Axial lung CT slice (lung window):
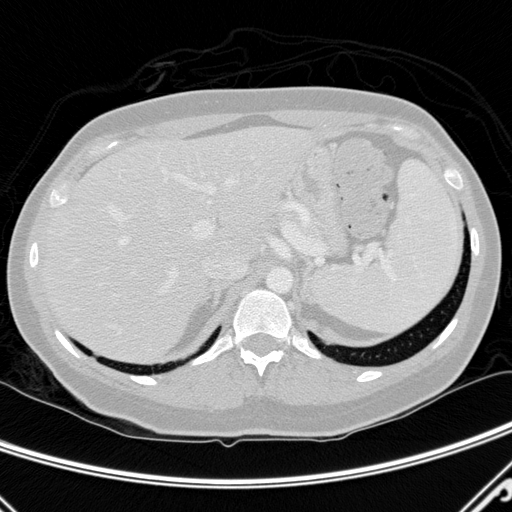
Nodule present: no